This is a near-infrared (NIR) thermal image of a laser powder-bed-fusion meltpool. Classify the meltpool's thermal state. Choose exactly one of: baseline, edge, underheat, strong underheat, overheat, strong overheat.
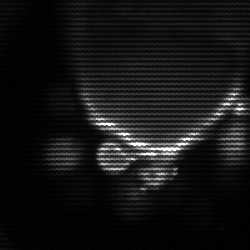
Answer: baseline